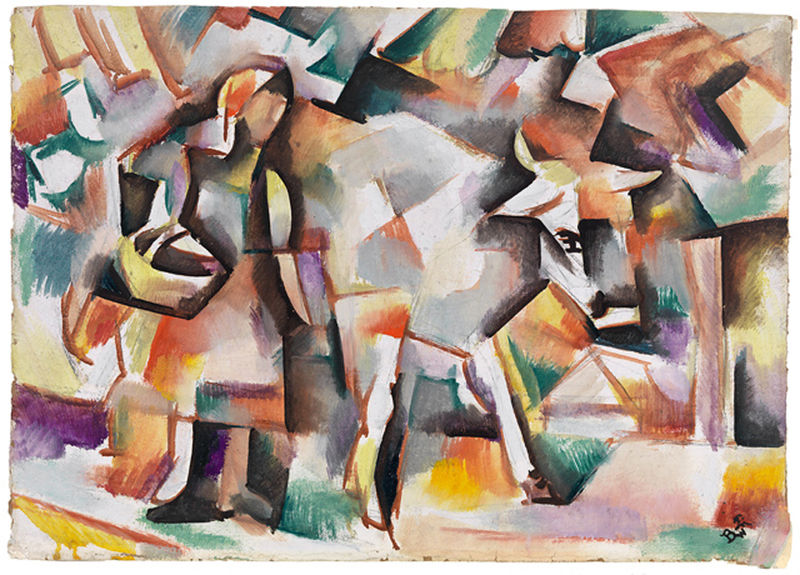
Titel: Peasant Woman with Cow, Peasant Woman with Cow
Künstler: Vladimir Baranov-Rossine
Standort: Amherst (Massachusetts, USA)
Institution: Mead Art Museum, Amherst College
Schlagwörter: blue, people, red, white, black, green, woman, brown, orange, color, purple, abstract, person, basket, square, colours, artist, geometric, animal, eye, form, cow, farm, farmer, figure, bull, horn, cubism, help, shape, ox, milk, cubizm, lesson, old, abstrat, holding, milking